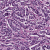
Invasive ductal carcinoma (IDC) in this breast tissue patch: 1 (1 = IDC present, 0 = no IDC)